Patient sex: F
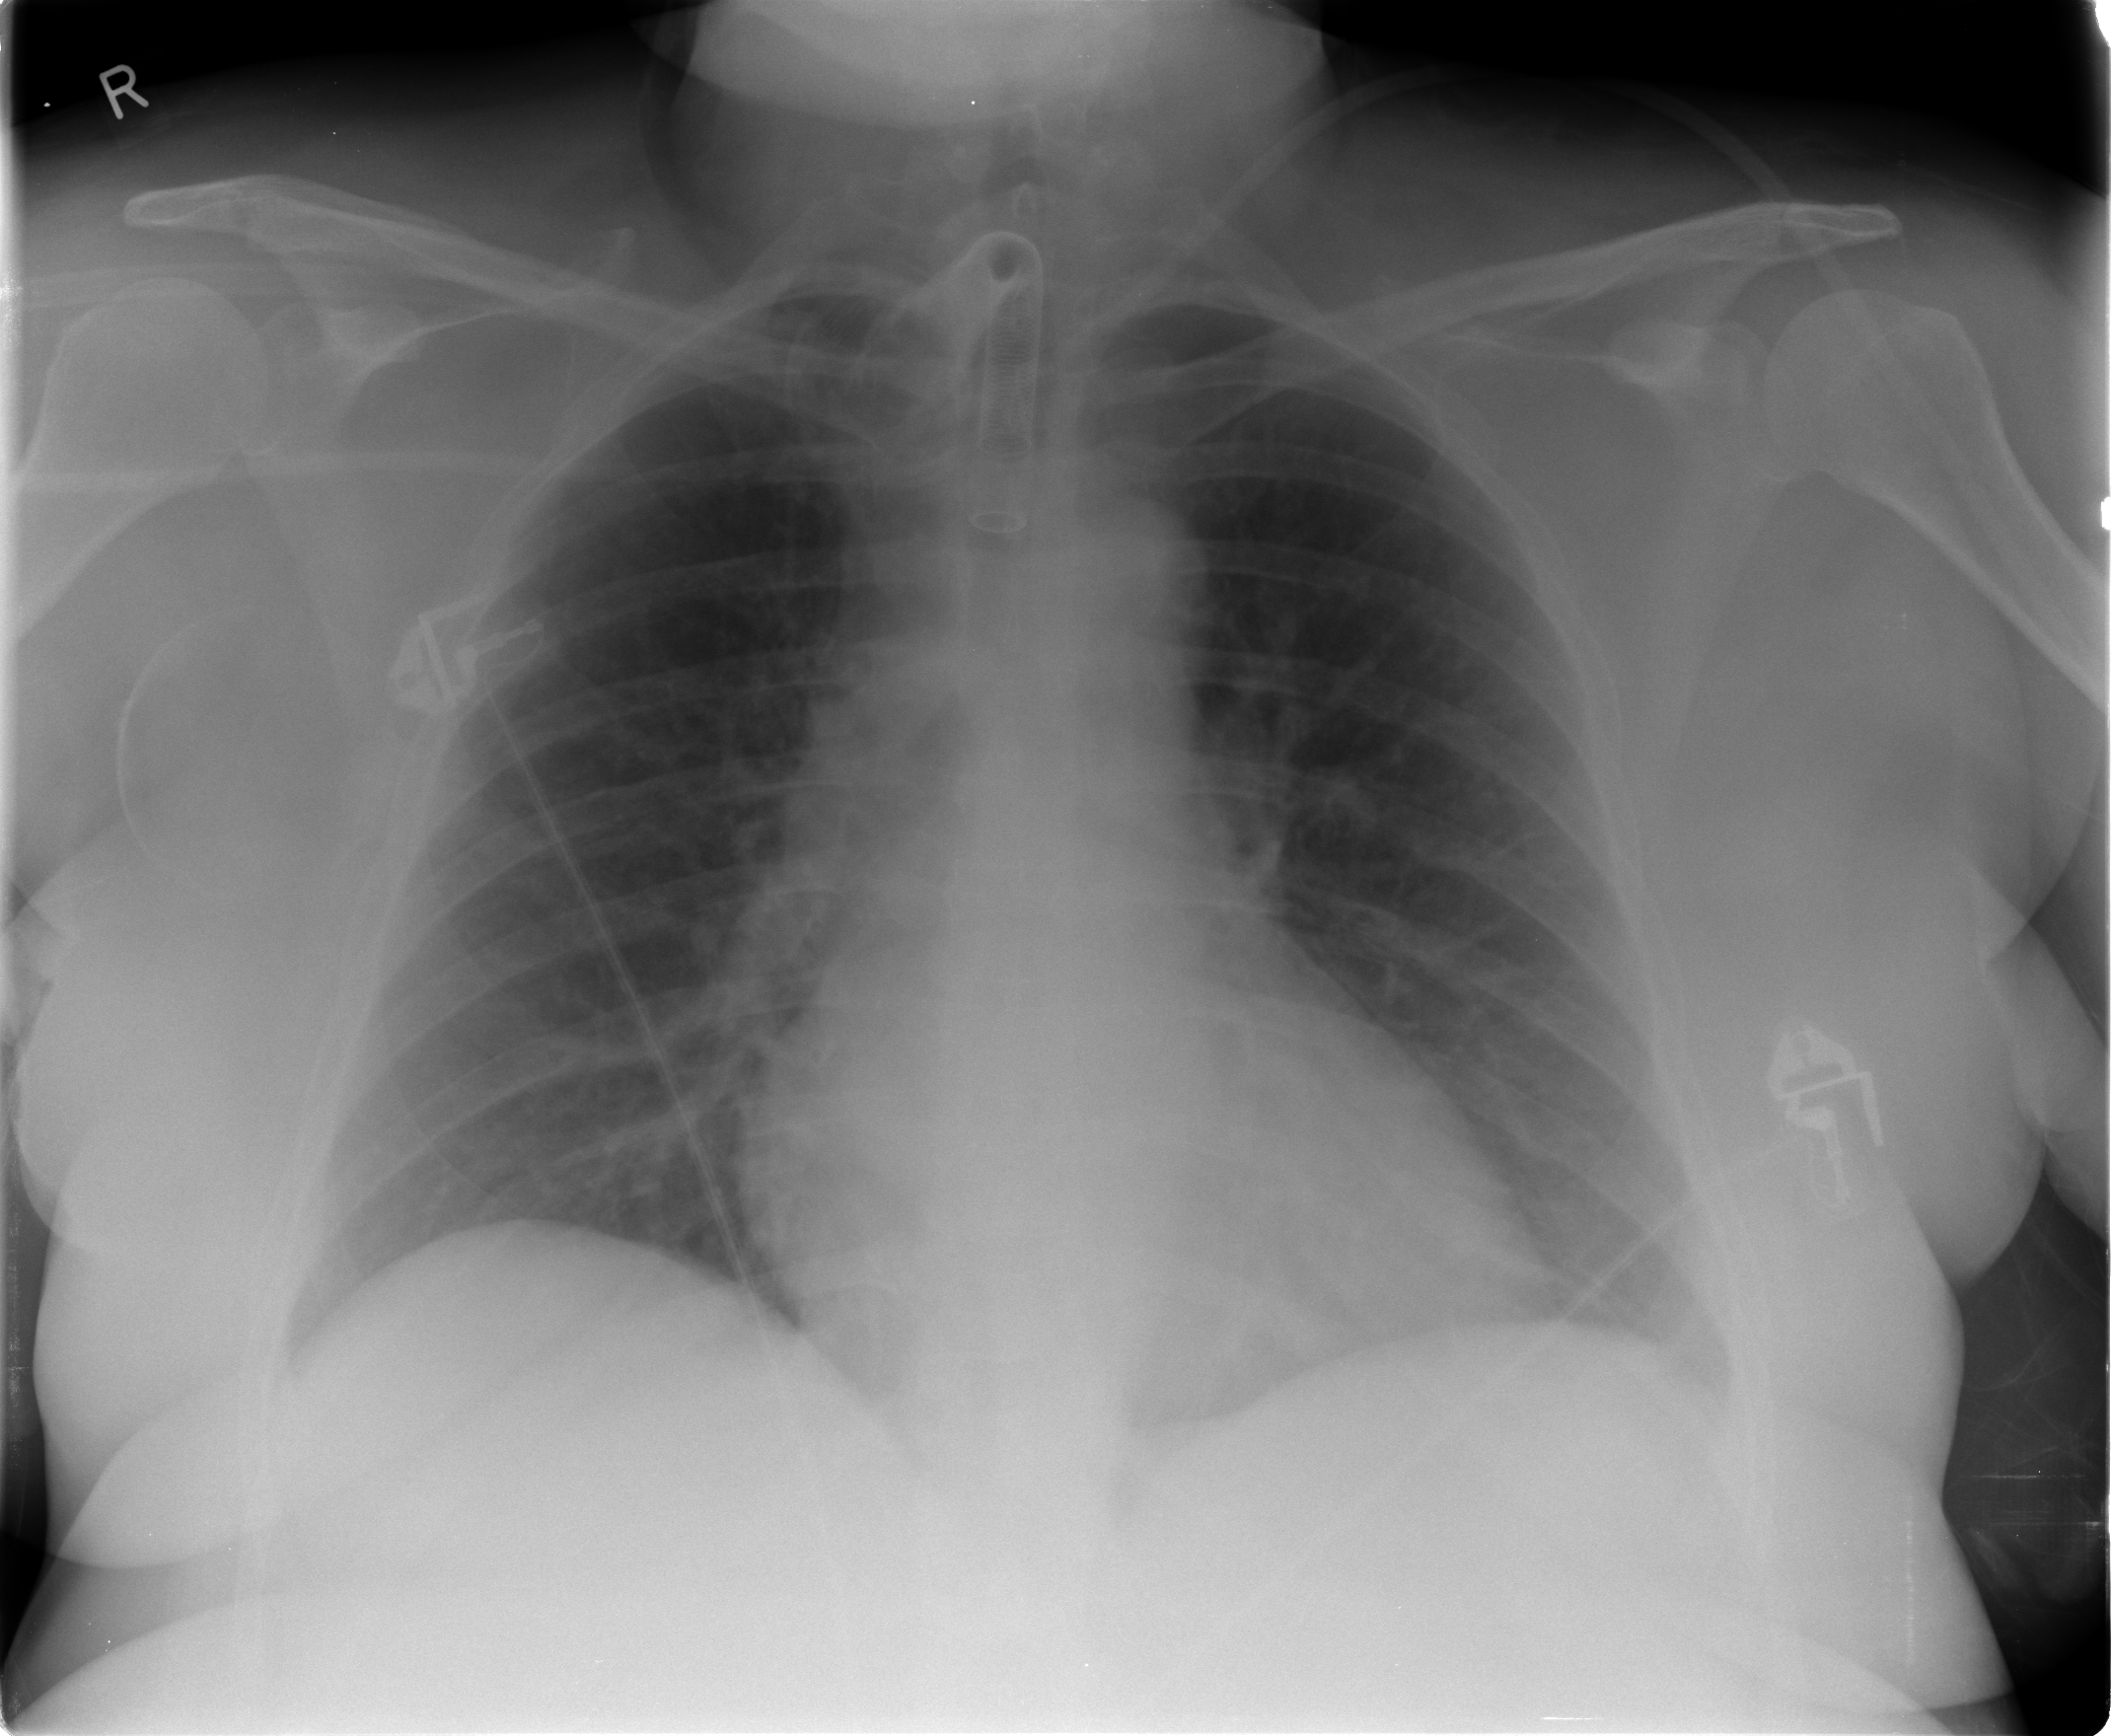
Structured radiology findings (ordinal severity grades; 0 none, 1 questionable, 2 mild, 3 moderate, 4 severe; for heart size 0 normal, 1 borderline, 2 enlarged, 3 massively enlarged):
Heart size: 0
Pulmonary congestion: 0
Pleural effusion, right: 1
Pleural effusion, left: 1
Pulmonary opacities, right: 0
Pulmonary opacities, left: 0
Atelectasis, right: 2
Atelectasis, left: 2